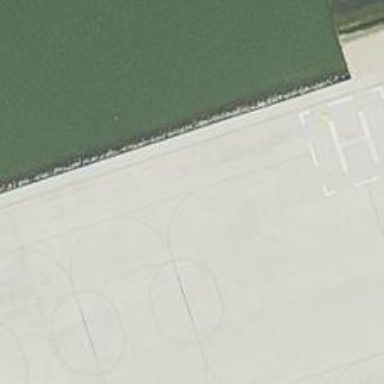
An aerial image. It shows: Image of taxiway at airport.